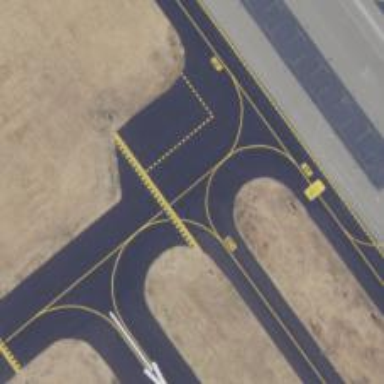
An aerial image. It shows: Asphalt taxiway in the airport.